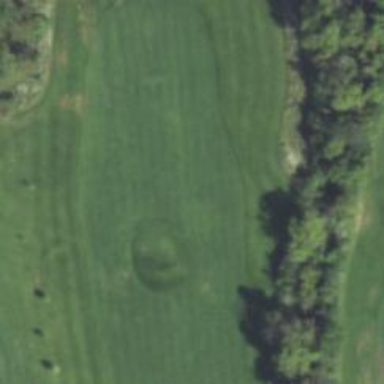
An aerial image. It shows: View of golf hole.